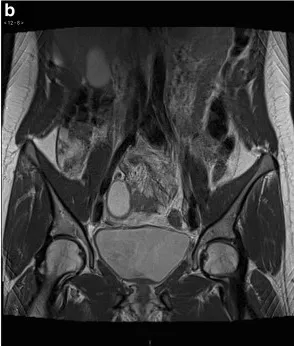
On T2-weighted sequences the mass is hyperintense. Coronal view.
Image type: radiology (mri)